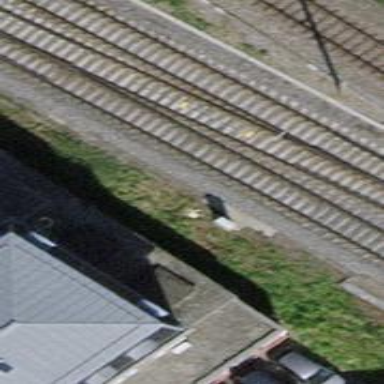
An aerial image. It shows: Single railway track with electrified contact line.